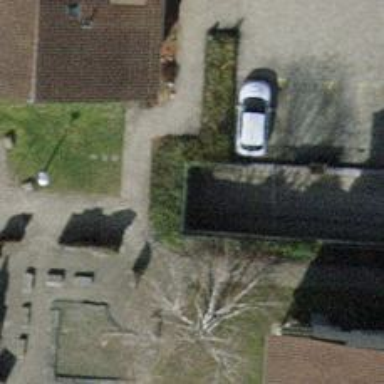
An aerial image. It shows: Parking entrance.